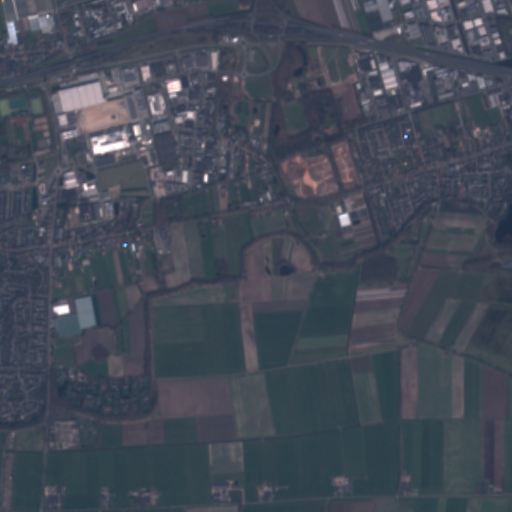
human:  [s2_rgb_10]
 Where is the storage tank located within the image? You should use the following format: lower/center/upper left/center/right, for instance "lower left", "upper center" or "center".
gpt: The storage tank is located in the lower of the image.
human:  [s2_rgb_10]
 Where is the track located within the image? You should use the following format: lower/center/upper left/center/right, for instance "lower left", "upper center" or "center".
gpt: The track is located in the upper left of the image.
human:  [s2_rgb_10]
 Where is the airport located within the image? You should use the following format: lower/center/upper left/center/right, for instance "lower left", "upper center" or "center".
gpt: There is no airport in the image.